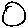
Label: circle